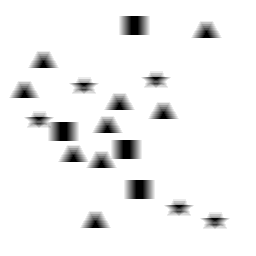
Squares: 4
Triangles: 9
Stars: 5
Total shapes: 18